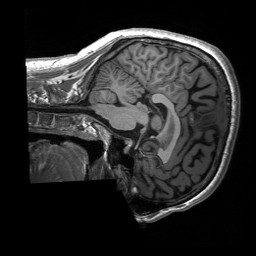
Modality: T1w
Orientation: sagittal
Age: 27
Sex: male
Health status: healthy
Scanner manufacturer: siemens
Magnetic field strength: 3 T
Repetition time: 2.53 s
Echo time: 0.00227 s